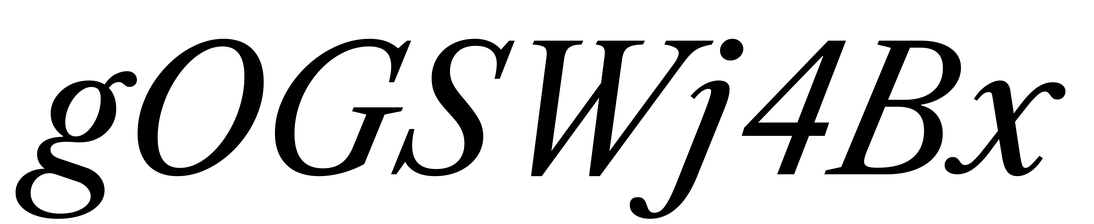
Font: LibreCaslonText-Italic_Italic